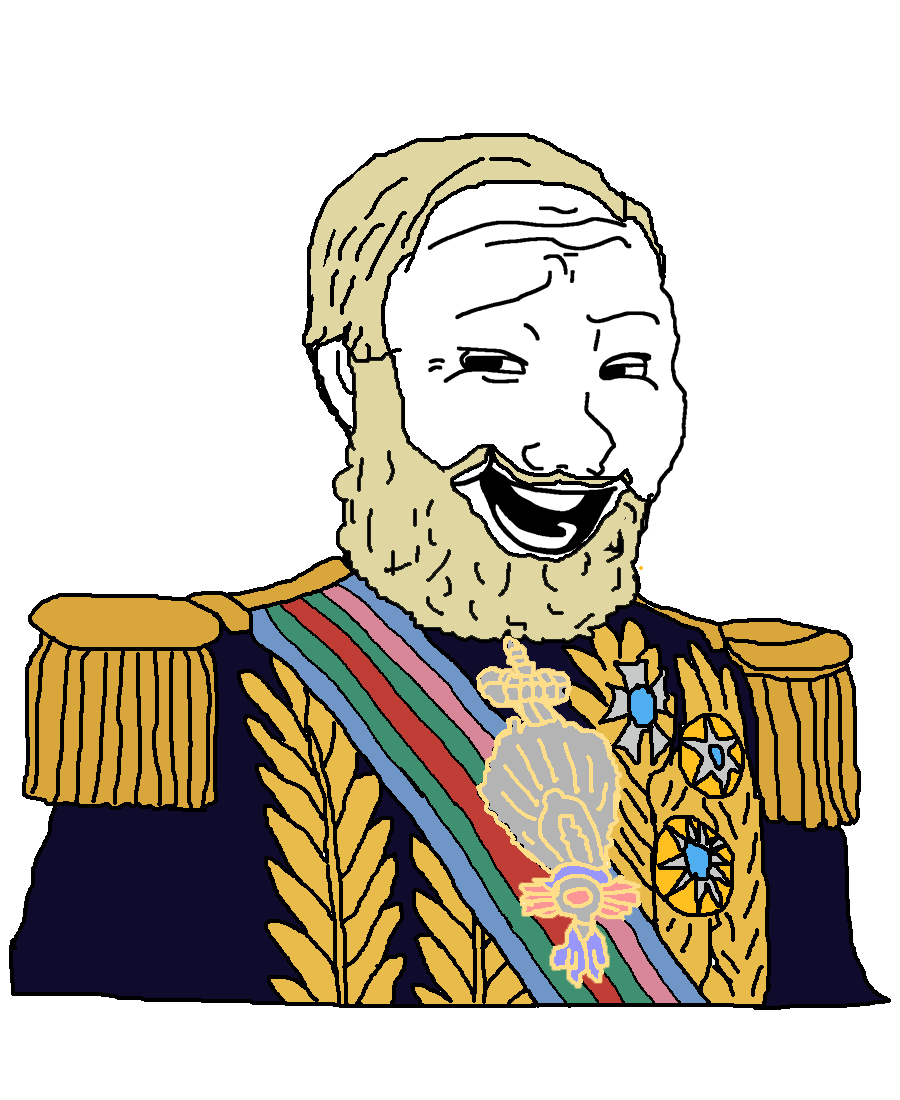
Label: 5_Smugjak